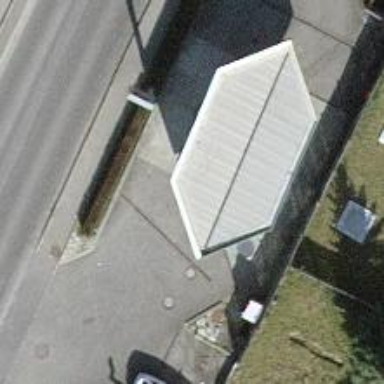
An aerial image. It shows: Fuel station.